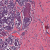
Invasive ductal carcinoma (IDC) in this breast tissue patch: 0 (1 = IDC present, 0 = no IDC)